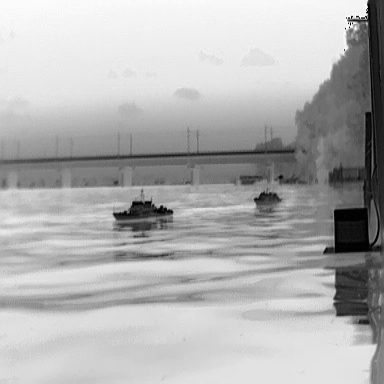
There are two warships in the infrared image.